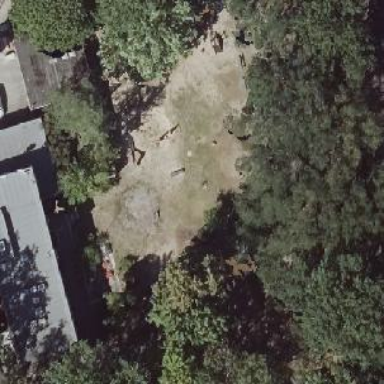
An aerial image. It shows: Playground area for leisure land.